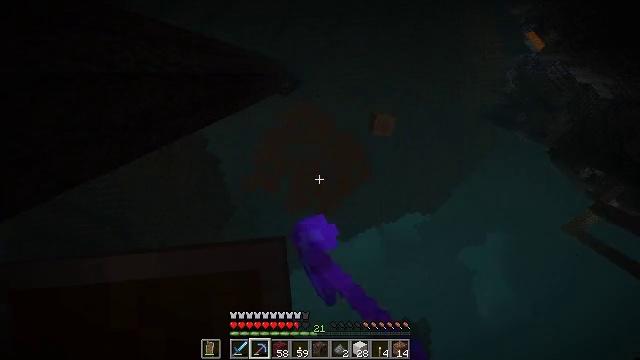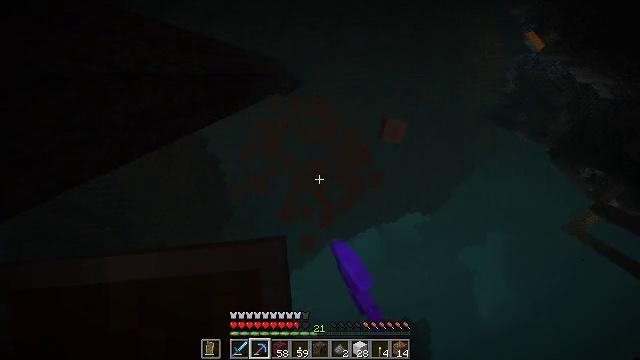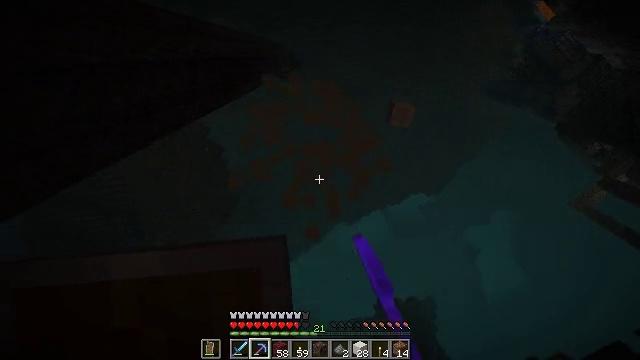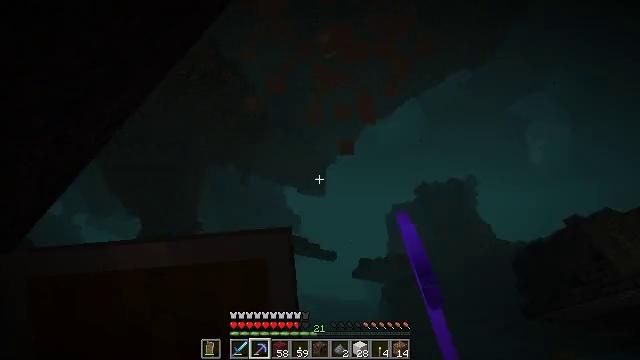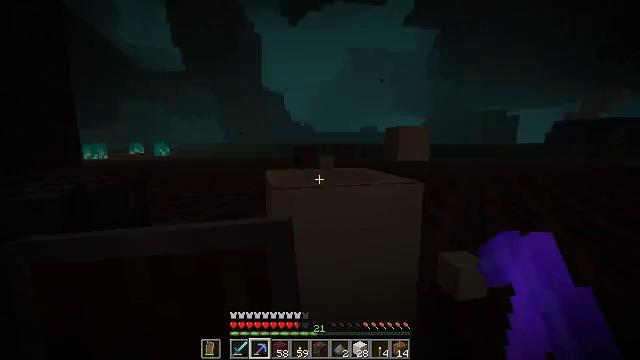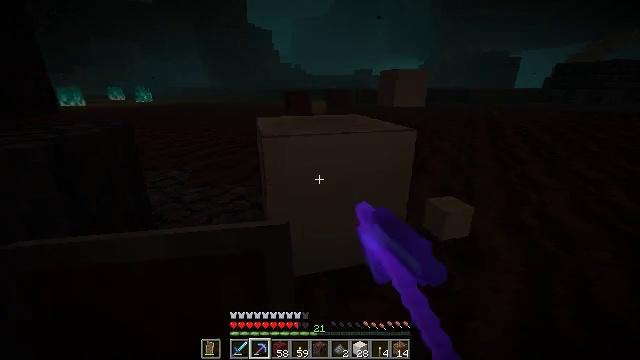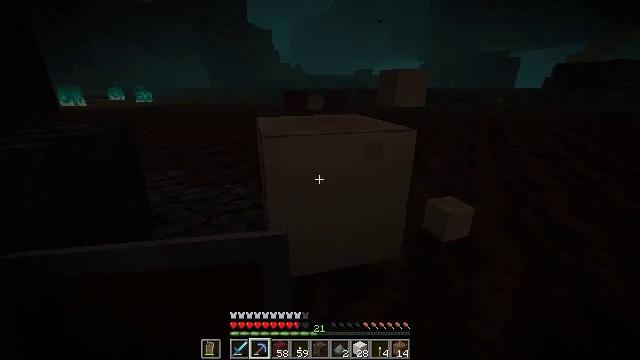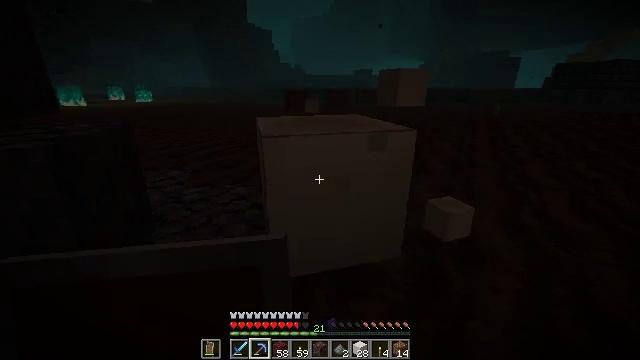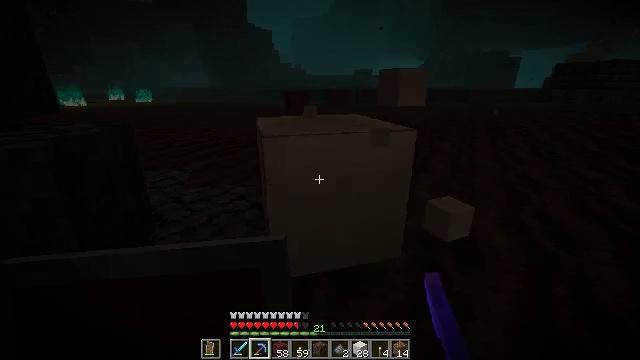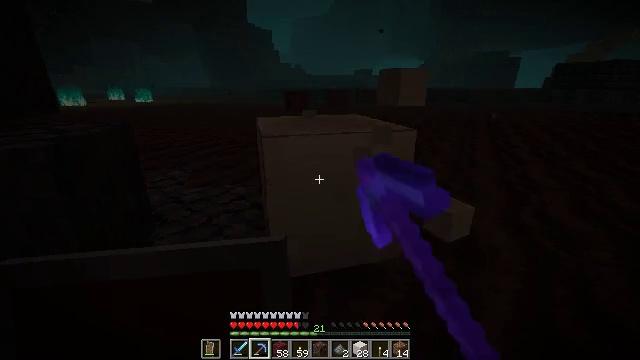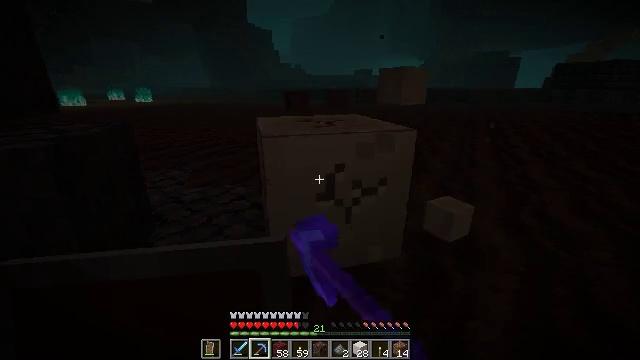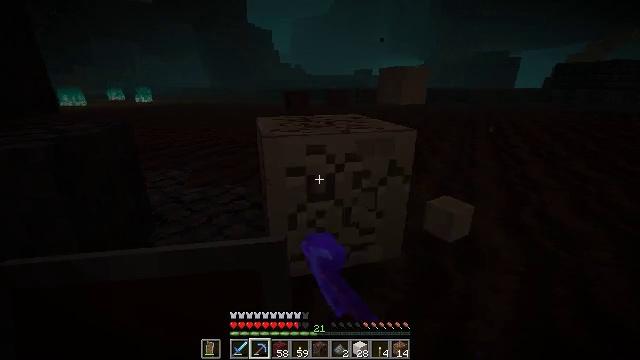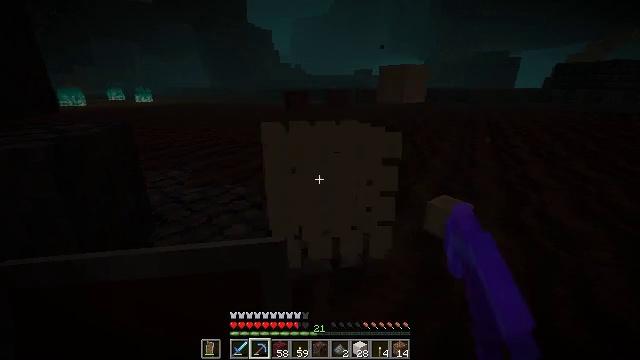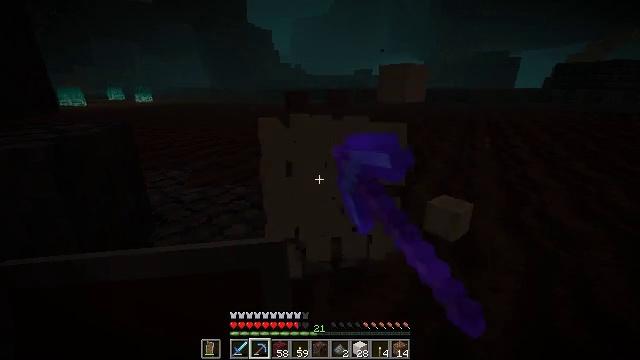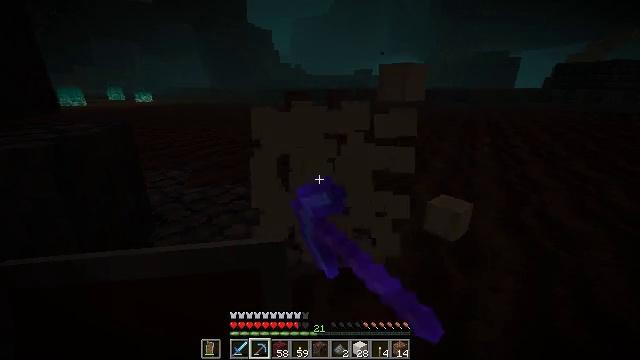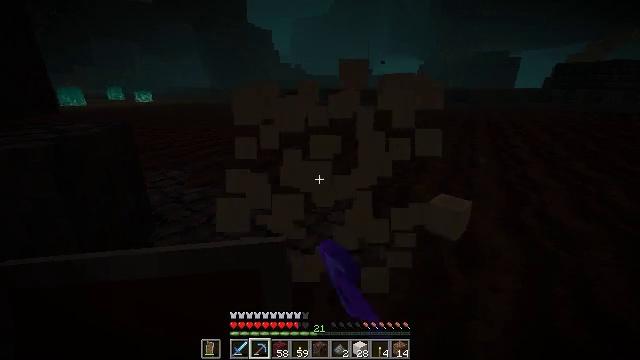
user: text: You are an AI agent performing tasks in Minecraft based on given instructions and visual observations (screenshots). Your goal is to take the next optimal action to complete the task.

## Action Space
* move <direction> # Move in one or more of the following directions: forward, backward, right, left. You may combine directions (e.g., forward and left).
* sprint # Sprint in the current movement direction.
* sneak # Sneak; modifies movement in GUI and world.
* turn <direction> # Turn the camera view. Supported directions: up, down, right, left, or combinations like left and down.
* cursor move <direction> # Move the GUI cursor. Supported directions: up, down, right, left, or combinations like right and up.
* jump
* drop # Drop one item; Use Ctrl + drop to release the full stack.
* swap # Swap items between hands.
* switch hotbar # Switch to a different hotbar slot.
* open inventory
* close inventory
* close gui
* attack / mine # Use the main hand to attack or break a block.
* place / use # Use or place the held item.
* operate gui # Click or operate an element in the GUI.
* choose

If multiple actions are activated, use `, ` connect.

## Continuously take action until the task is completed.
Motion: motion action
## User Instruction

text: Break the bone block to gather material.
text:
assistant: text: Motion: sneak, attack / mine
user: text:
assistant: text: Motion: sneak, turn left and down, attack / mine
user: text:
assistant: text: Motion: sneak, turn left and down, attack / mine
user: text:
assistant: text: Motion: sneak, turn left and down, attack / mine
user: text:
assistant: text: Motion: sneak, turn right and down, attack / mine
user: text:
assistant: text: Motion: sneak, attack / mine
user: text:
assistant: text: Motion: sneak, attack / mine
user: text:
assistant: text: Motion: sneak, attack / mine
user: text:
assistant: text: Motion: sneak, attack / mine
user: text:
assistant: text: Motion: sneak, attack / mine
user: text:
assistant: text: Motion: sneak, attack / mine
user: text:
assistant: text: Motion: sneak, attack / mine
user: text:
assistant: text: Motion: sneak, attack / mine
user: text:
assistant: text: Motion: sneak, attack / mine
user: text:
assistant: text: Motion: sneak, attack / mine
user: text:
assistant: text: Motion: sneak, attack / mine
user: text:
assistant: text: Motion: sneak, attack / mine
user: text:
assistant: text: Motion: sneak, attack / mine
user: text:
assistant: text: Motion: sneak, attack / mine
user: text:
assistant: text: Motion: move forward
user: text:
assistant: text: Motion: move forward
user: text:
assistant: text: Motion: no_op
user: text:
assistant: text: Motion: move forward
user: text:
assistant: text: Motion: move forward, turn right and down
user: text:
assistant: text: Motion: move forward, turn right and down
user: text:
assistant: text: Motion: move forward, turn right
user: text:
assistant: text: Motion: move forward, turn right and up
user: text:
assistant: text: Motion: move forward, turn right and up
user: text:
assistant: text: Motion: move forward and move left, turn right and up
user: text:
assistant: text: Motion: move forward and move left, turn right and up